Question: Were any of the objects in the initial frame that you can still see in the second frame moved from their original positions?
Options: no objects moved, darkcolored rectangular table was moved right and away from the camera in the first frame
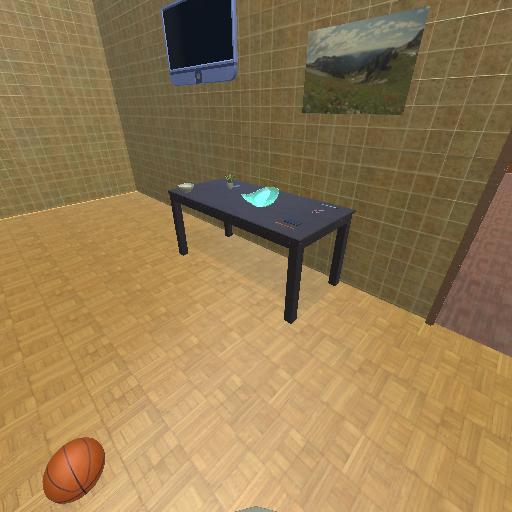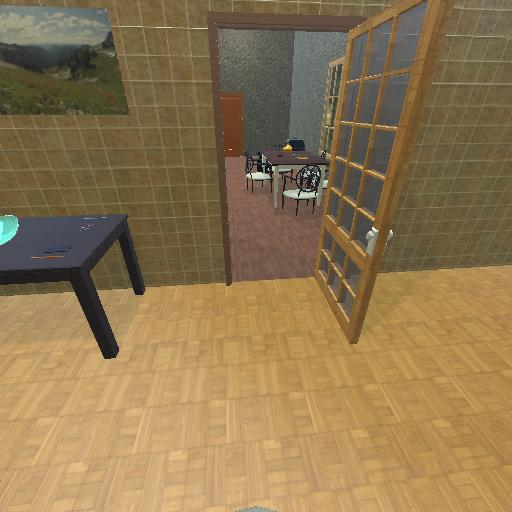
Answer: no objects moved